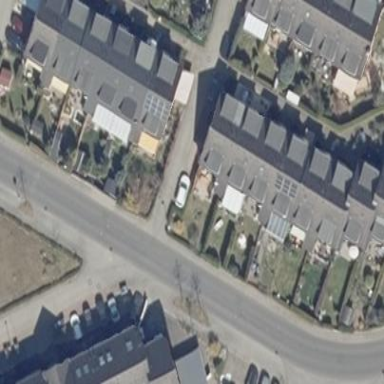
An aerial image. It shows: Terrace-style building with gabled roof.